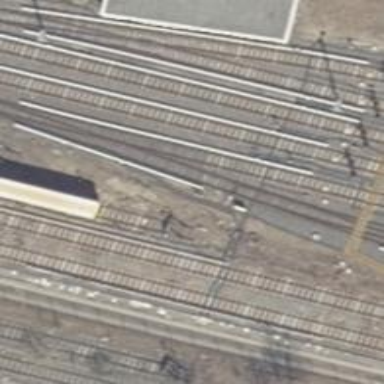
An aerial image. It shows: Yard area with electrified rail tracks.